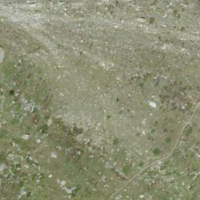
EUNIS habitat code: 26
Species observed at this site:
Euphorbia cyparissias
Sempervivum montanum